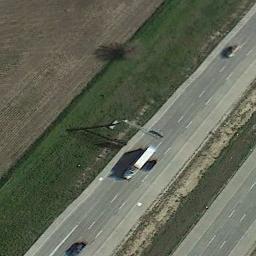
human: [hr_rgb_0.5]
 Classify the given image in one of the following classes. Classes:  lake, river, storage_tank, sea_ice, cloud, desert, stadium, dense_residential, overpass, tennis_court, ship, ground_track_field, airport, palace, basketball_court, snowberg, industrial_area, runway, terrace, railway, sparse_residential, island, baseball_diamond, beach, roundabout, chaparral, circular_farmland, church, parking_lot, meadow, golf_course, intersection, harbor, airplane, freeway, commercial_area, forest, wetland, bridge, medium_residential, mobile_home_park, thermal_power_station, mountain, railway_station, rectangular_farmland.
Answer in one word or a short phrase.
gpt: freeway